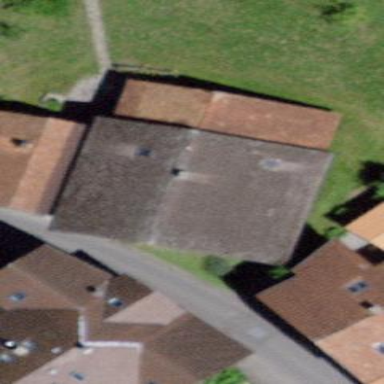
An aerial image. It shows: Farm building.